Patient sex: M
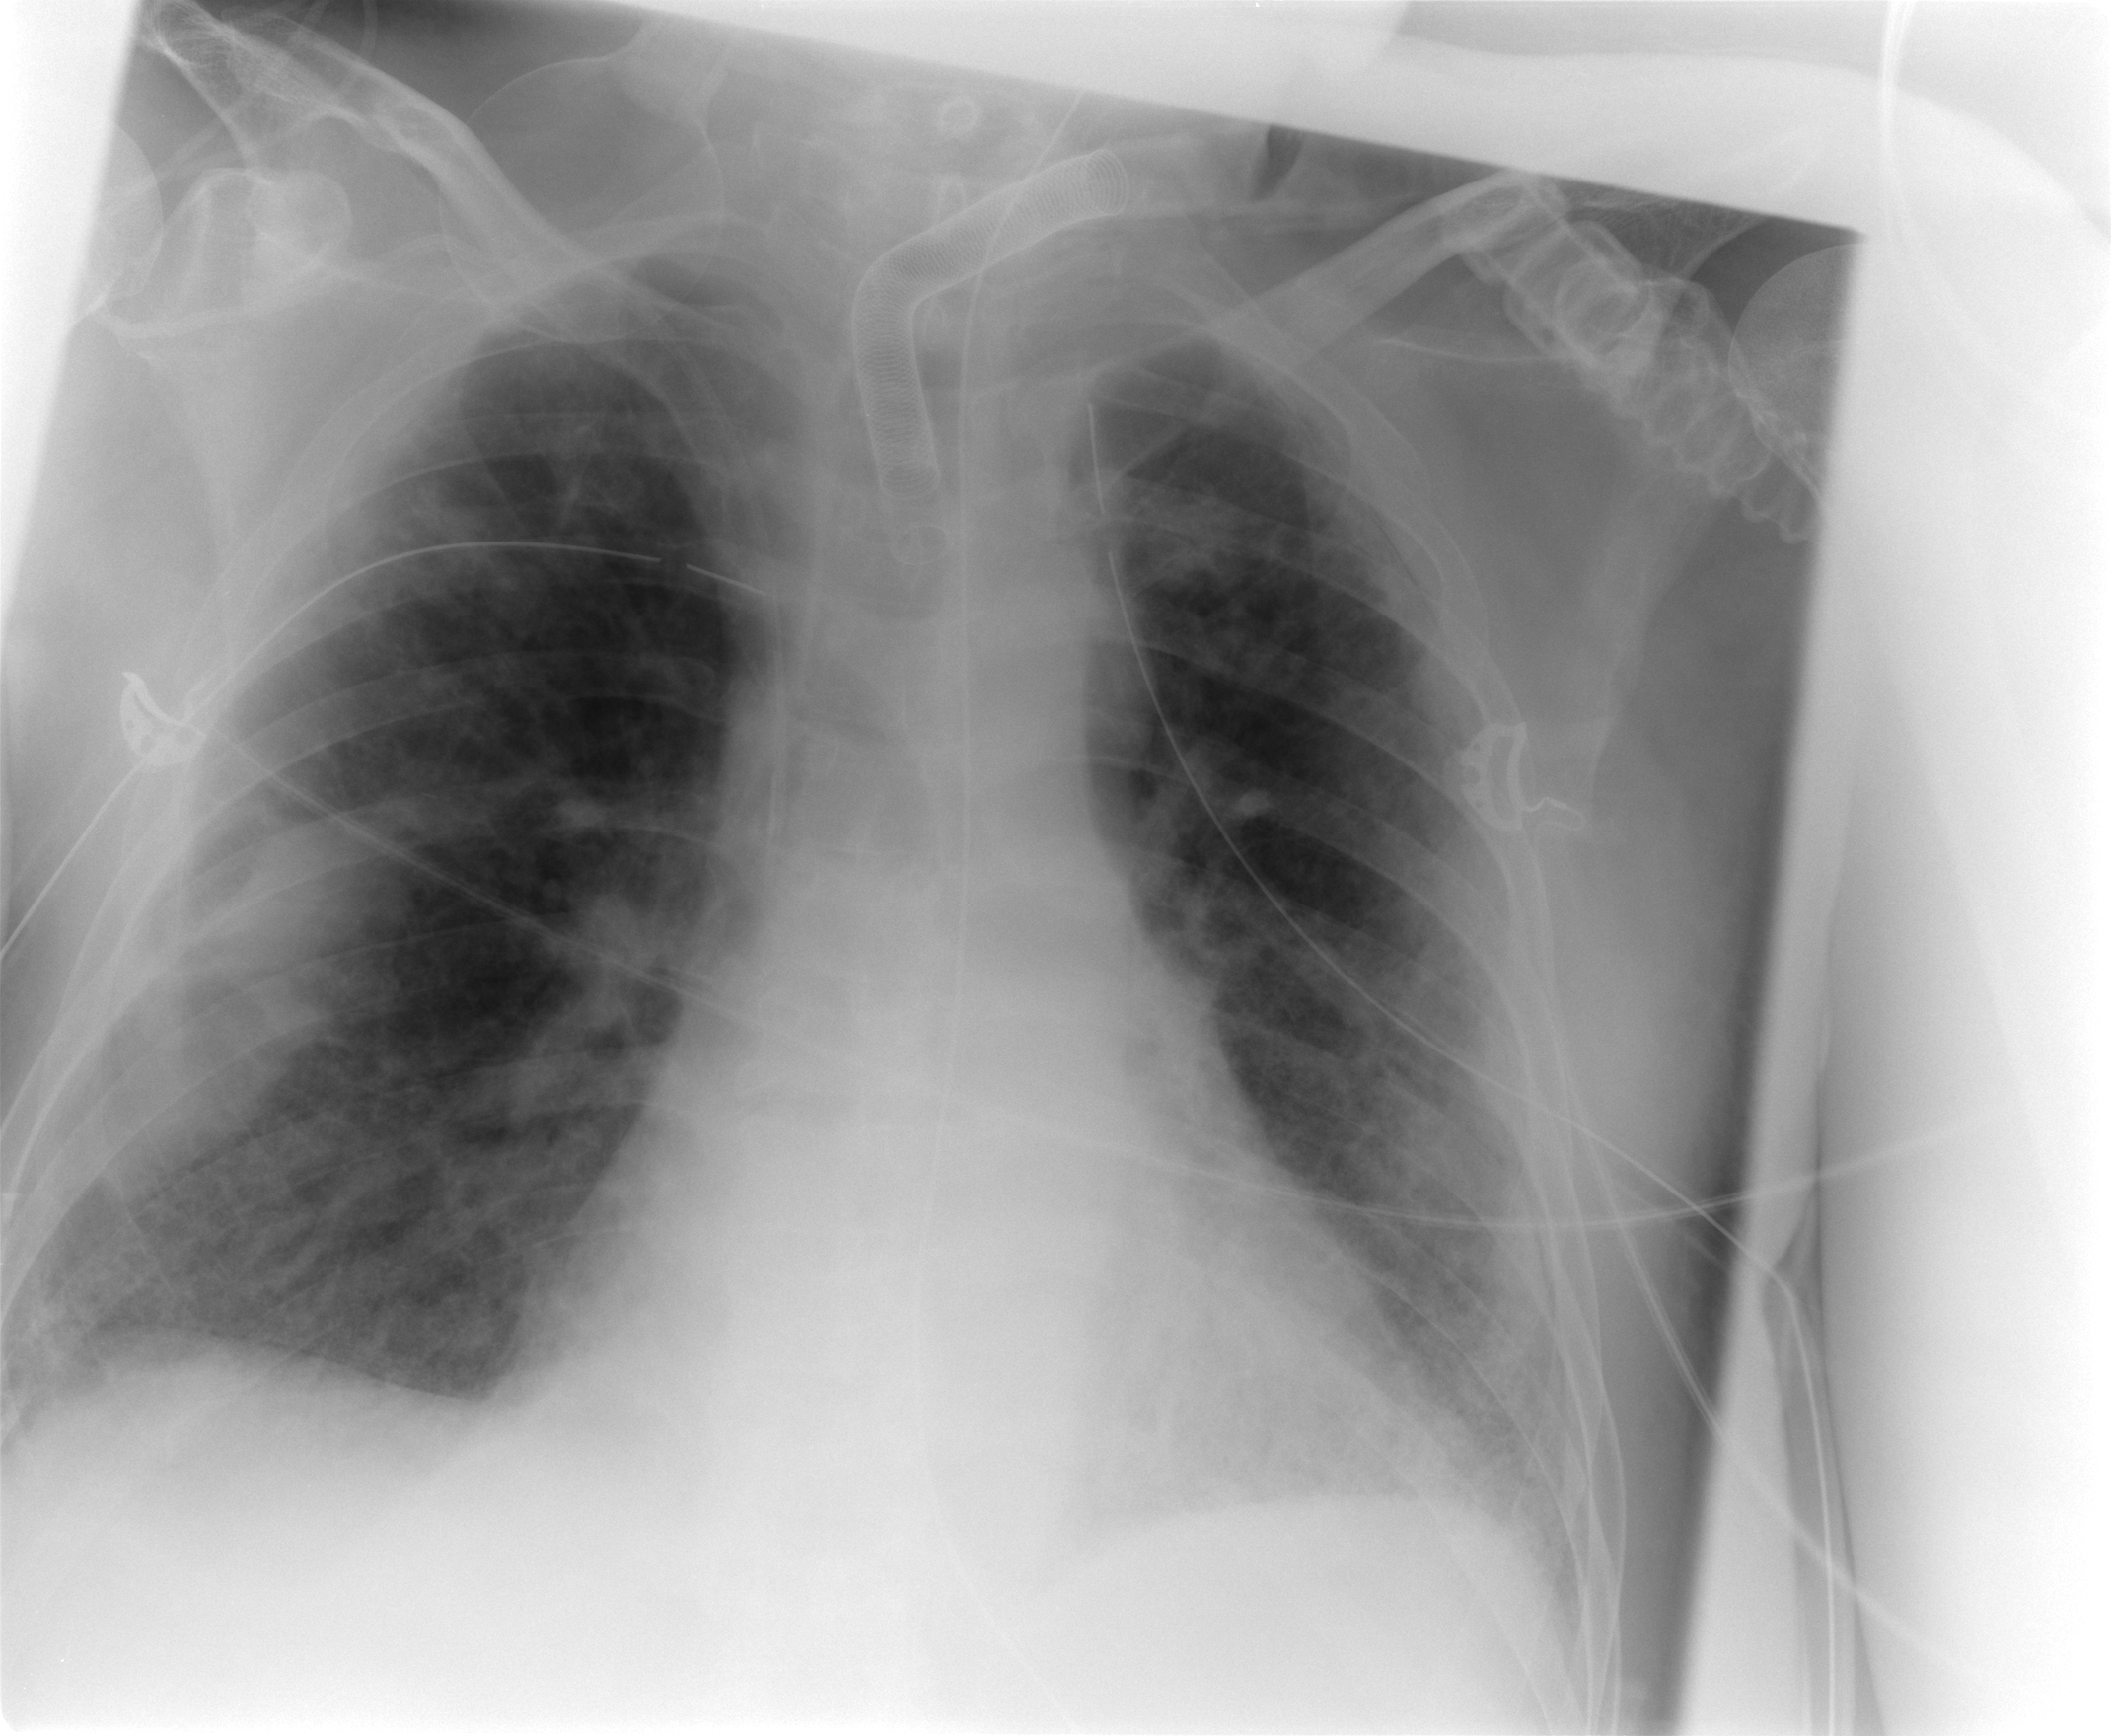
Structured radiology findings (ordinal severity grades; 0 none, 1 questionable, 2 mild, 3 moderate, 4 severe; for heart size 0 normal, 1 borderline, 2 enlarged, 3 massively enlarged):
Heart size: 0
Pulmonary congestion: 1
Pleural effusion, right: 1
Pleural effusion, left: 0
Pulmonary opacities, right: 2
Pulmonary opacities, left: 2
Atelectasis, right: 2
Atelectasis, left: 2